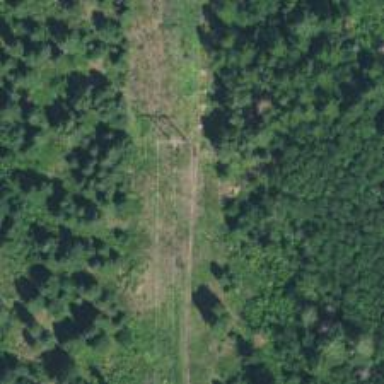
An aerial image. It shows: Track road with excellent trail visibility.